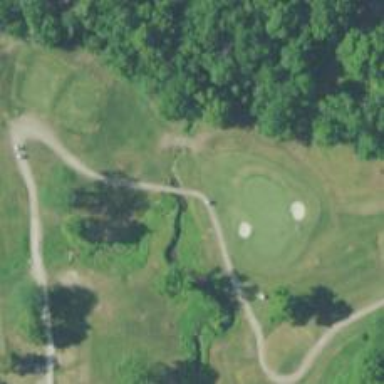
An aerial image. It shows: Service road on bridge designed for golf cartpath.